Aerial crown-view tile of a tropical tree (Barro Colorado Island, Panama), acquired 20250317:
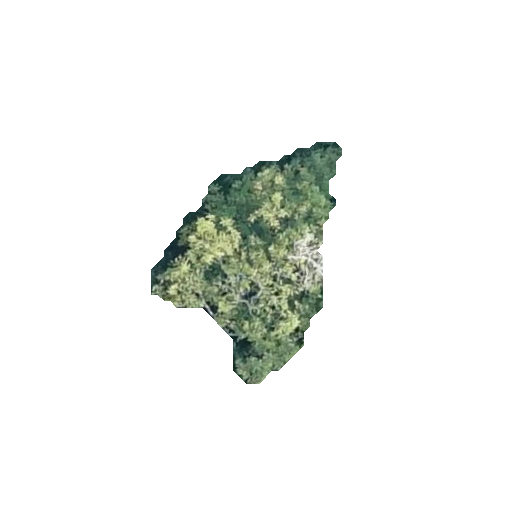
Species: Alseis blackiana
GBIF accepted scientific name: Alseis blackiana
Crown area: 39.222 m²